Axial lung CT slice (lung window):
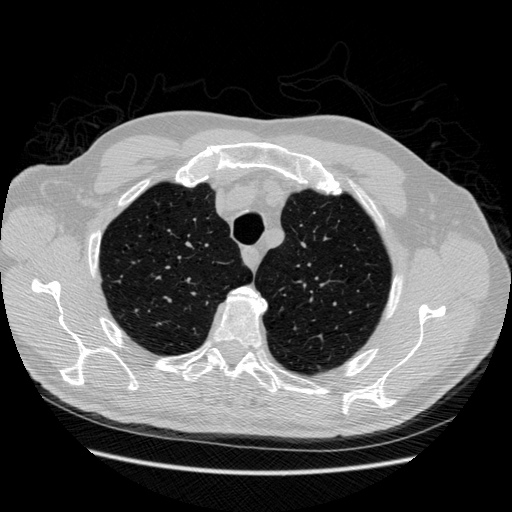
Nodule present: no